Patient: sex M, age 60
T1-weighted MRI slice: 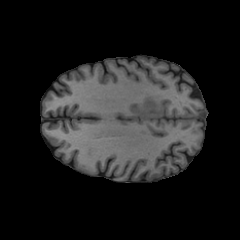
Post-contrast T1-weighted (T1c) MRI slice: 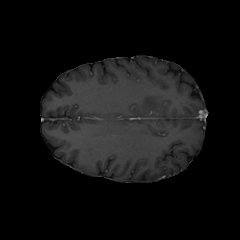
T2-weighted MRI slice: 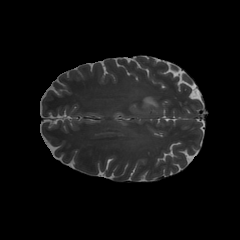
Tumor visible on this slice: yes
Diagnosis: Glioblastoma, IDH-wildtype
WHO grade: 4